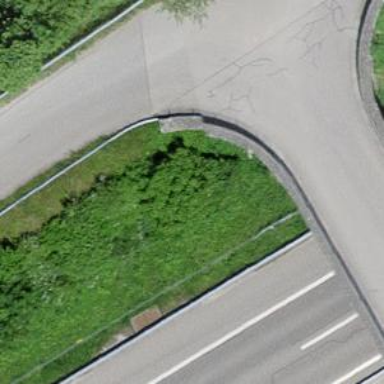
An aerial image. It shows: Hedge barrier.